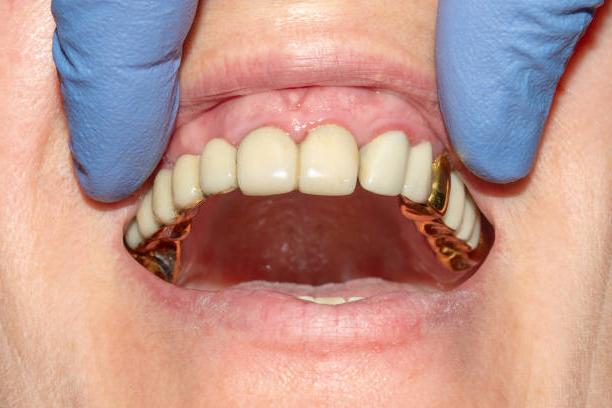
Condition: Gingivitis